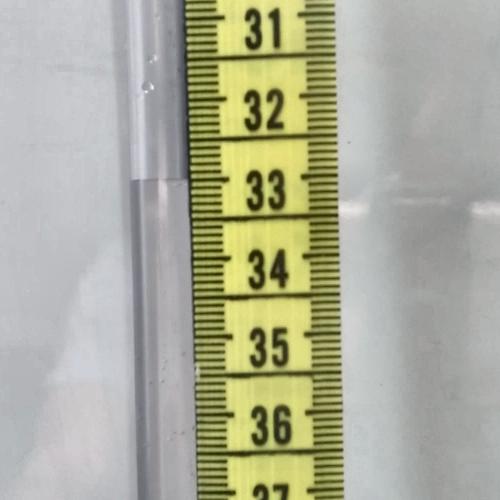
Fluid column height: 33.0 cm